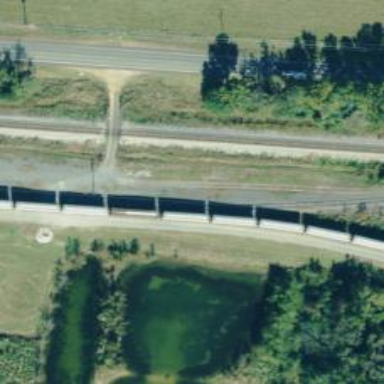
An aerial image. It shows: Rail spur service.